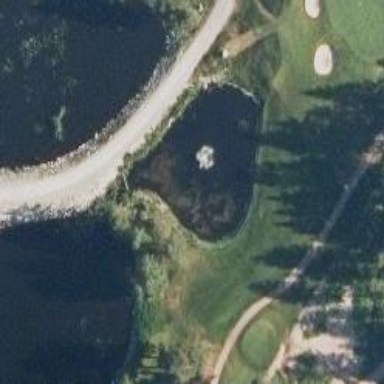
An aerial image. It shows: Water hazard on golf course. The hazard is natural water feature.